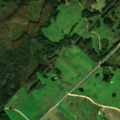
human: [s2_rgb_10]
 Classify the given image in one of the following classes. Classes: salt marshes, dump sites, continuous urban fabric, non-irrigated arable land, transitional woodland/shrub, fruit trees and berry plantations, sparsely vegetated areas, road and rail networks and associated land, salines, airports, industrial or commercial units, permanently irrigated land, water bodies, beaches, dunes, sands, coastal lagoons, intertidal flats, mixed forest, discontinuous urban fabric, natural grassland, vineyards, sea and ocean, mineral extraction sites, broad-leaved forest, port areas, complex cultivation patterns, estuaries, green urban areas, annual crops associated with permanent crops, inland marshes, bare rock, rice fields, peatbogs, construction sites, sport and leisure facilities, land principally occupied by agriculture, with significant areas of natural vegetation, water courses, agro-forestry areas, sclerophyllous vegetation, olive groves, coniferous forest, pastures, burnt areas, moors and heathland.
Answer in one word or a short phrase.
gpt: complex cultivation patterns, land principally occupied by agriculture, with significant areas of natural vegetation, broad-leaved forest